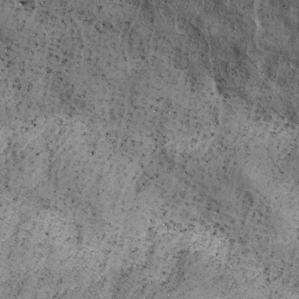
Label: non_frost